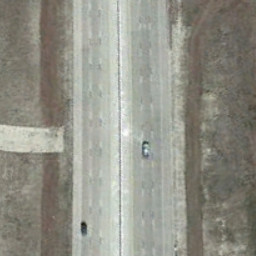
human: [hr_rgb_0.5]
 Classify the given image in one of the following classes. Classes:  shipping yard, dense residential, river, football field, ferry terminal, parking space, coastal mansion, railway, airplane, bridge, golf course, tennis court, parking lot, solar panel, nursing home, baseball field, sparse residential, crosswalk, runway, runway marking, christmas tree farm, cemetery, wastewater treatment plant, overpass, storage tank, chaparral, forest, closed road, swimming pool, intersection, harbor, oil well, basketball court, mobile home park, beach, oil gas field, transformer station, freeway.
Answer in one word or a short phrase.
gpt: freeway